Question: I'm trying to get back into coding for some math/physics experimentations and found VTK as a powerful tool using python. So I installed Python(x,y) and Pycharm Community edition. But I cannot get the Code Completion for VTK to work. I know this question has been posted quite a lot of times, but I couldn't find any concrete answer.
Here's what I know so far:
In order for Code Completion to work Pycharm constructs Skeletons. (Basically Python files with empty Classes/Methods that match the C++ API and can then be used like any other Python file for code completion.)
If I locate these files they don't appear to be complete and look something like this:

If this is indeed the skeleton (the file is called vtkRenderingPython.py) then shouldn't there be empty function declarations?
The result is that I get code completion for the classnames, but not the functions. For a library this huge that's rather annoying. Is there an easy way to get this working, or is this just a limitation I have to live with? Is there maybe a way to get complete Skeletons and replace the ones I have here? Am I missing the point entirely?
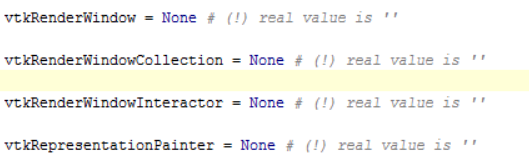
Answer: After another couple of hours I tried my luck with the PyDev extension for Eclipse. I didn't think that would work, but to my surprise it did! No settings necessary, it just worked out of the box.
The only drawback is that inherited methods are not shown in code completion. The base class is shown in the documentation window though so you can get the available functions by creating a temporary object of the base class and scrolling through the code completion there.